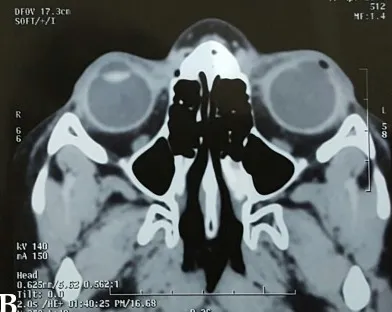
B: CT scan following aspiration of the PFCL bubble showing the absence of any radio dense lesions.
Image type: radiology (ct)